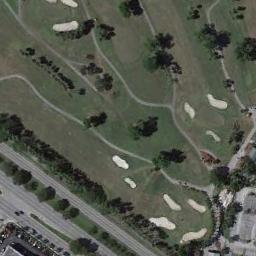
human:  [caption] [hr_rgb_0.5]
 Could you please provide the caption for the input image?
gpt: There are a few bunkers and a few paths on a large green lawn on the golf course with many trees and several buildings .

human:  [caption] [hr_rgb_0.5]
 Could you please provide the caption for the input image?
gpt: The golf course has some fairways, Roads, Barrier trees and sandpits and some freeways are next to the golf course .

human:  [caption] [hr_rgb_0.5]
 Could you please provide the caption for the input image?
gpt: There are several roads beside the golf course .

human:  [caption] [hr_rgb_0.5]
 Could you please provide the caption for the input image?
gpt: There are more than a dozen bunkers and winding paths in this area .

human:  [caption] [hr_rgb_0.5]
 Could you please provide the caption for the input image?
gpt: There are some bunkers on the golf course beside a road .